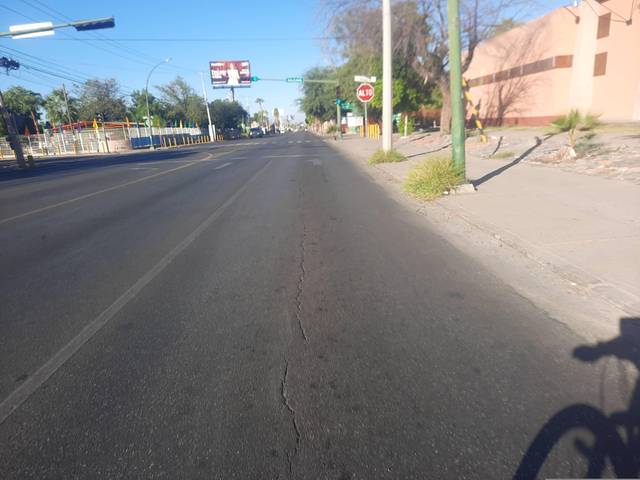
Region: Mexico
Coordinates: 29.081, -110.959